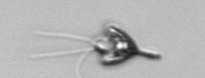
Label: Pyramimonas_longicauda